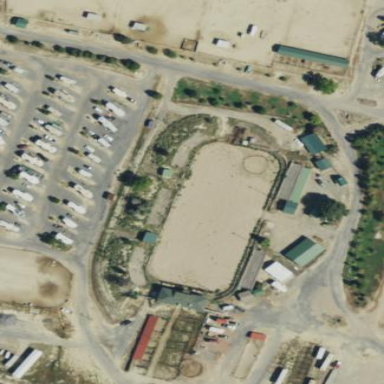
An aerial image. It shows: Equestrian pitch for leisure land sports.